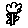
Label: flower